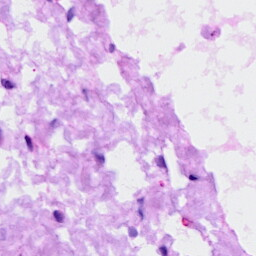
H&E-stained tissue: Ovarian